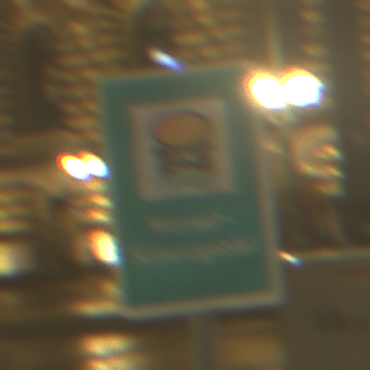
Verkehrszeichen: Wasserschutzgebiet
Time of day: Night
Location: Outdoor (Urban)
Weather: Overcast
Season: NotSpecified
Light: Artificial